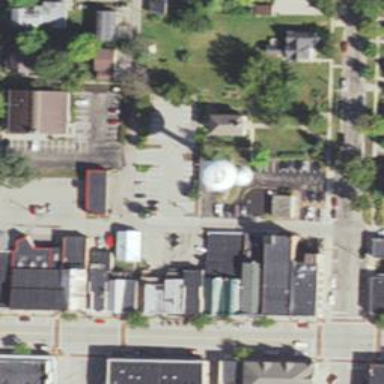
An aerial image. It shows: Water tower that is man-made.